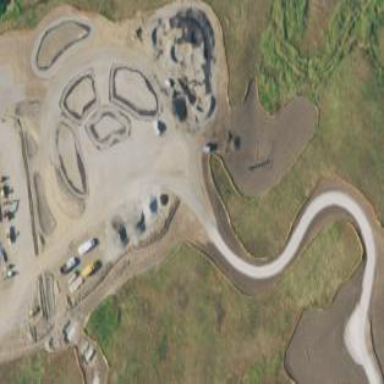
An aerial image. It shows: Tartan pump track for cycling. It is leisure track designed specifically for cycling activities.